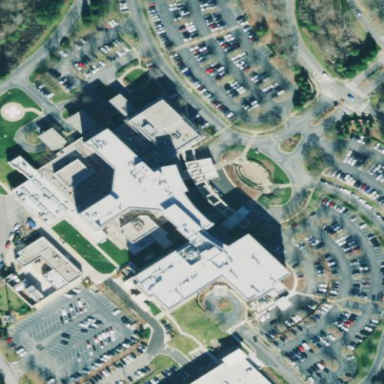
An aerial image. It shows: Hospital providing healthcare services.